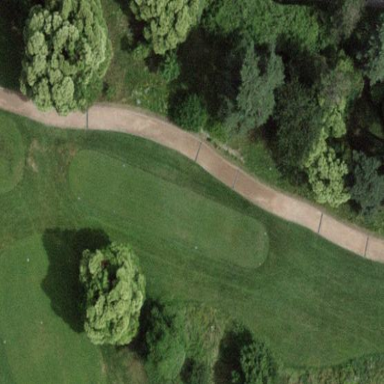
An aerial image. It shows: Golf tee.